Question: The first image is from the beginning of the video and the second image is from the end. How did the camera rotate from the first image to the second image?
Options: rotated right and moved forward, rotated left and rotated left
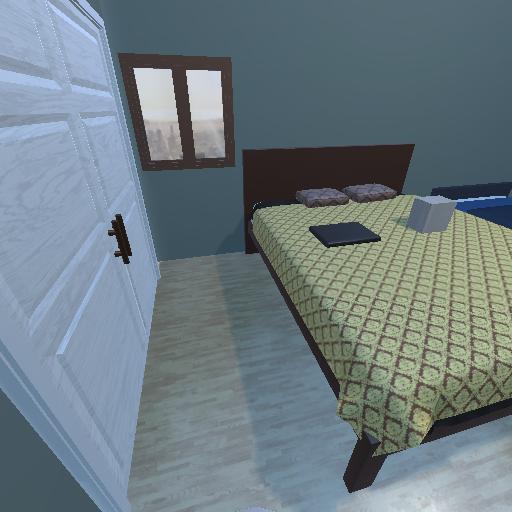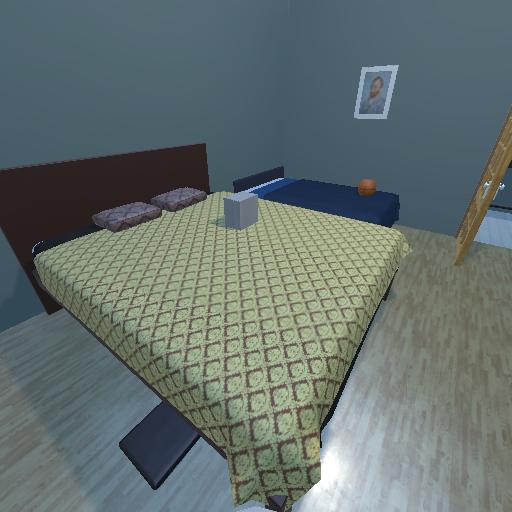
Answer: rotated right and moved forward